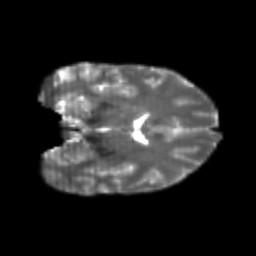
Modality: T2w
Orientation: coronal
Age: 25
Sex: female
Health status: healthy
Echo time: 0.074 s